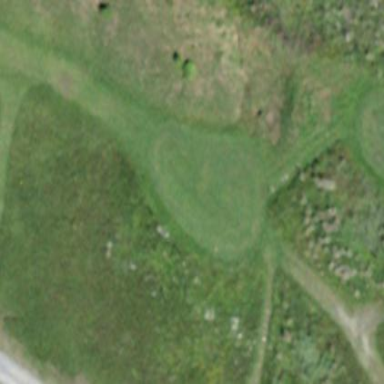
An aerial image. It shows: Golf tee.